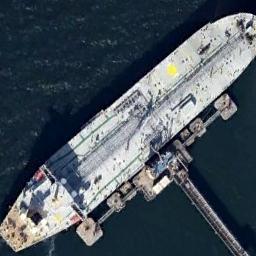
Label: ship